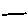
Label: line